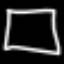
Label: square